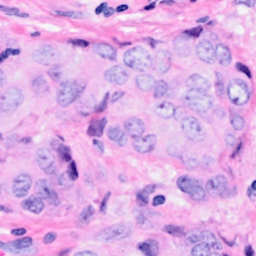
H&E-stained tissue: Breast